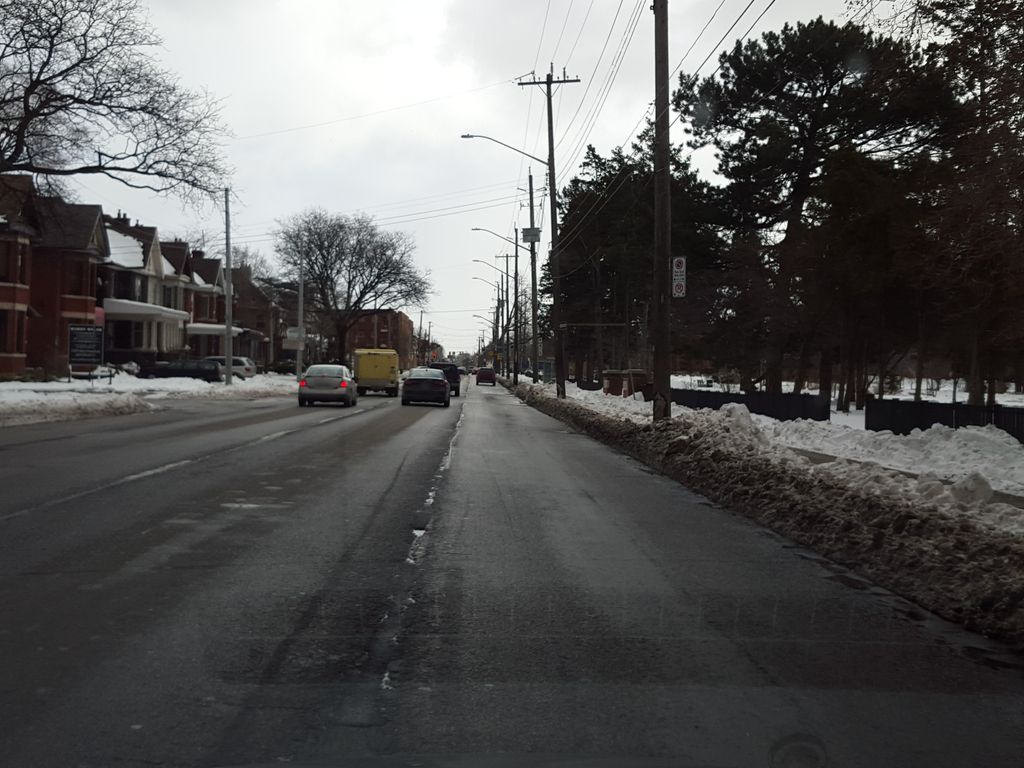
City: hamilton